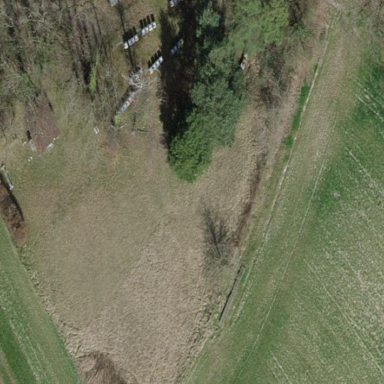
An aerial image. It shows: Beautiful meadow.